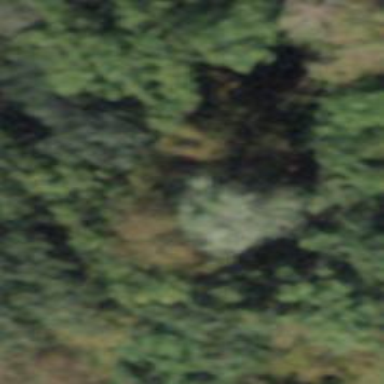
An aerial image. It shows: Forest area.